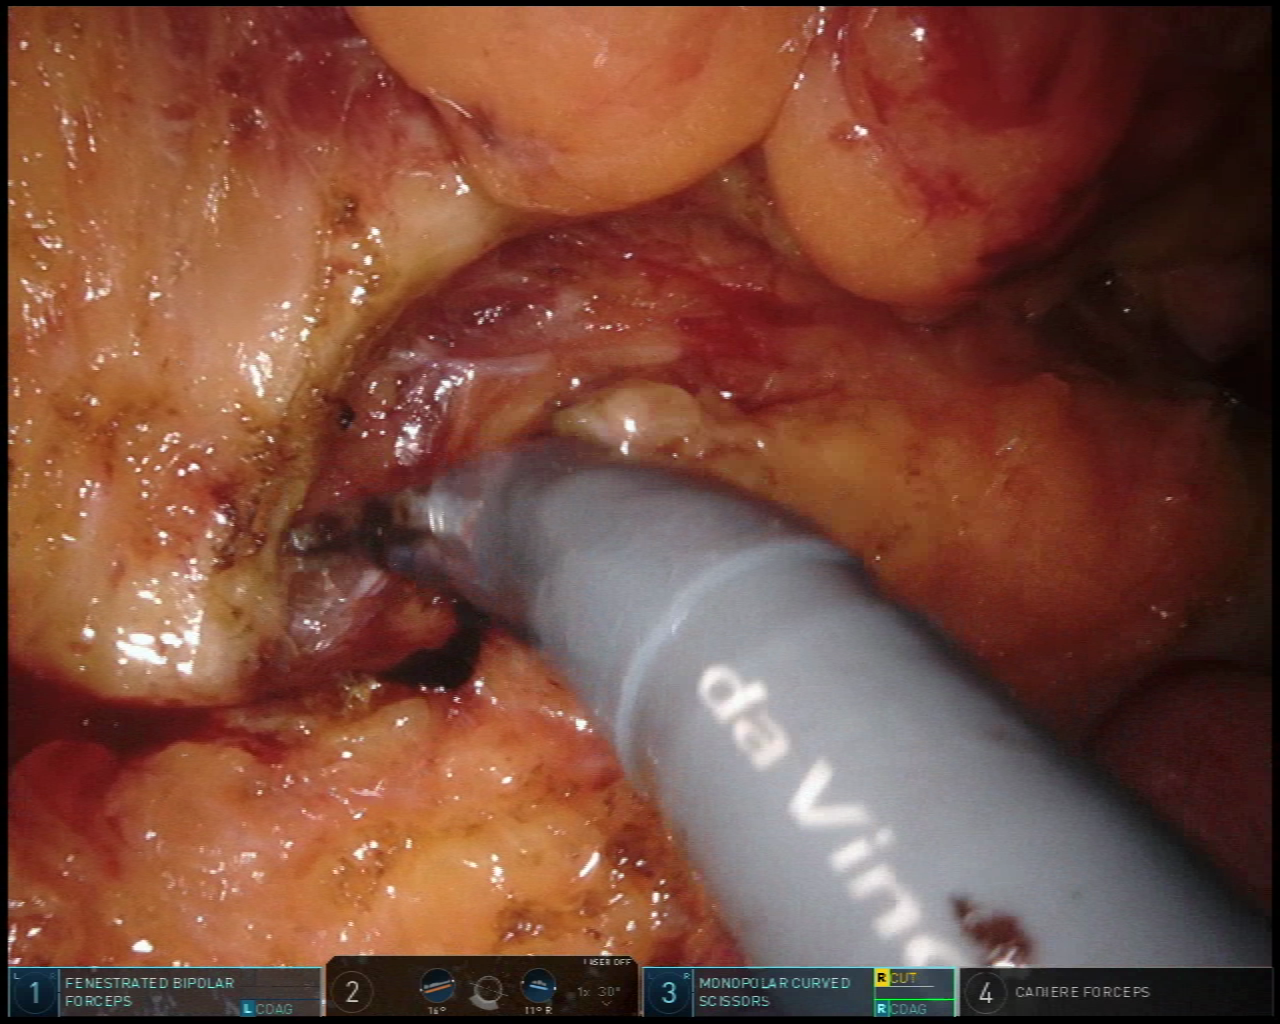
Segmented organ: ureter
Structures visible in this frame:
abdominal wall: no
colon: no
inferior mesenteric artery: no
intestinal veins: no
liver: no
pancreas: no
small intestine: yes
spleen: no
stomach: no
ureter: yes
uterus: no
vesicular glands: no